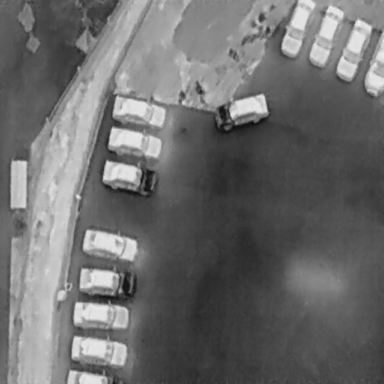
There are 13 Cars in the infrared image.